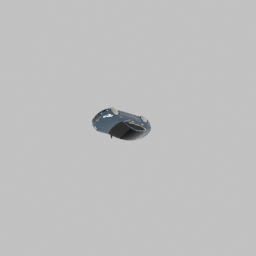
Label: mechanical